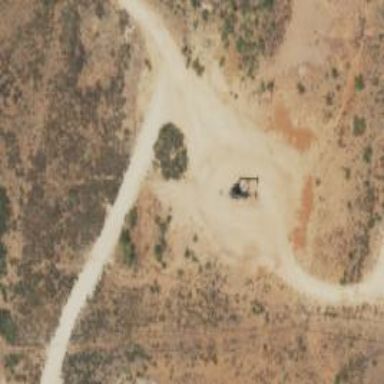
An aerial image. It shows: Petroleum well that is man-made.